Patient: sex M, age 64
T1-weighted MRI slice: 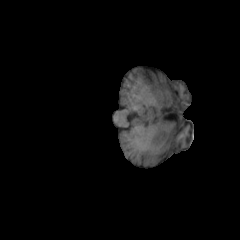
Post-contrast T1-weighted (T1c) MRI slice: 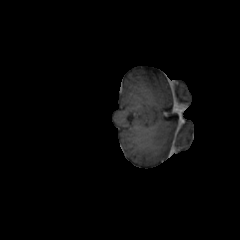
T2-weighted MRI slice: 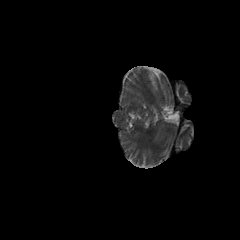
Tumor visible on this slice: no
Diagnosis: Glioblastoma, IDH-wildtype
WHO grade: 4